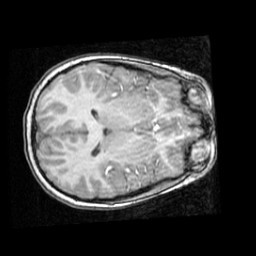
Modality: T1w
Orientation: axial
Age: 9
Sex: male
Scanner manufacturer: ge
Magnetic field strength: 1.5 T
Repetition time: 0.03333 s
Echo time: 0.008 s